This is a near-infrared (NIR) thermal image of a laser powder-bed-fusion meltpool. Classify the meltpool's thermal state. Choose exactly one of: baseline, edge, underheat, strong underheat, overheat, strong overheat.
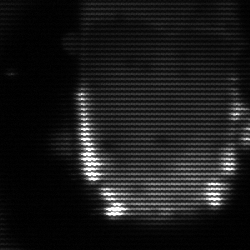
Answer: baseline